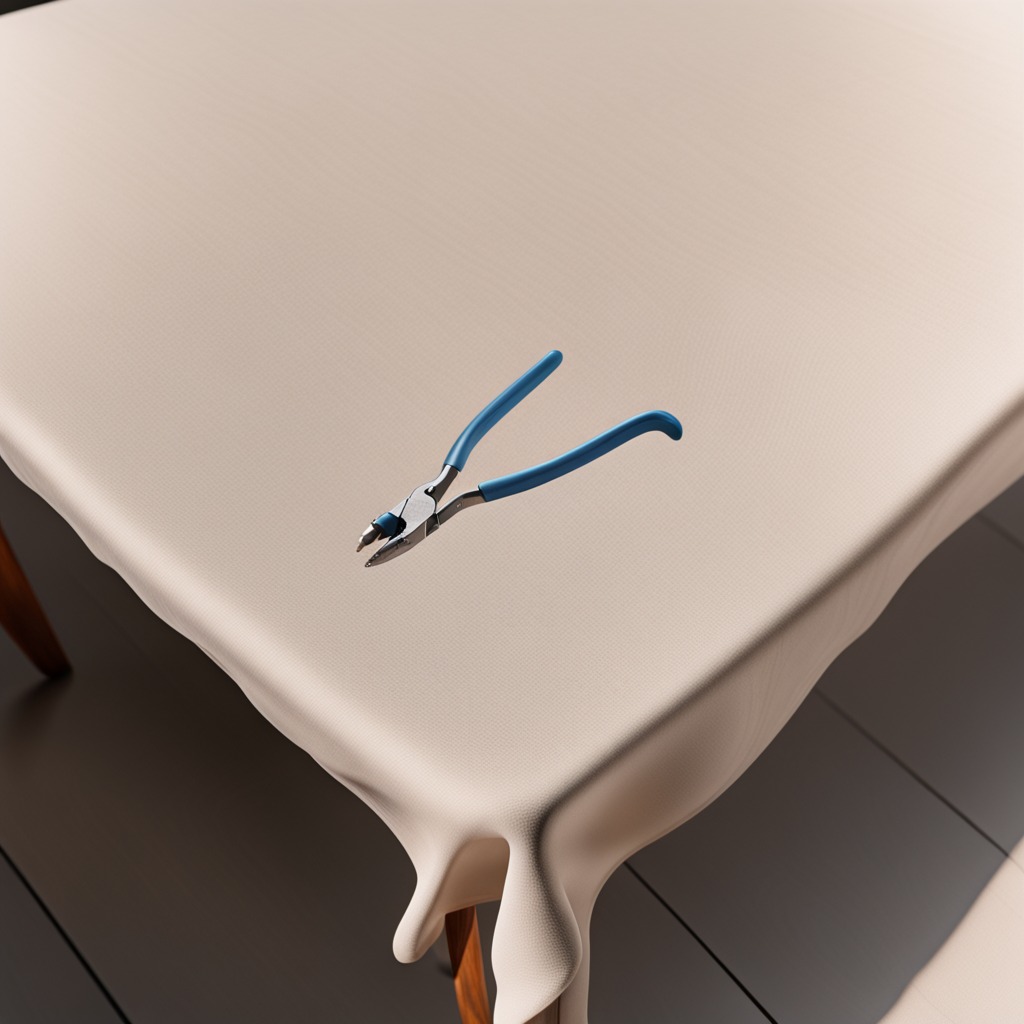
A plier lies on the wooden table.